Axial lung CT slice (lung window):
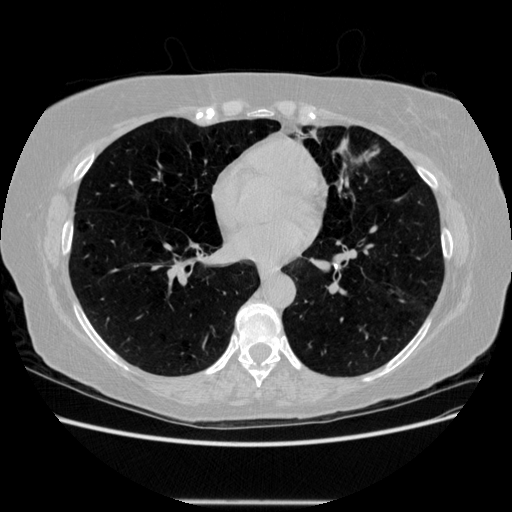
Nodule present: no